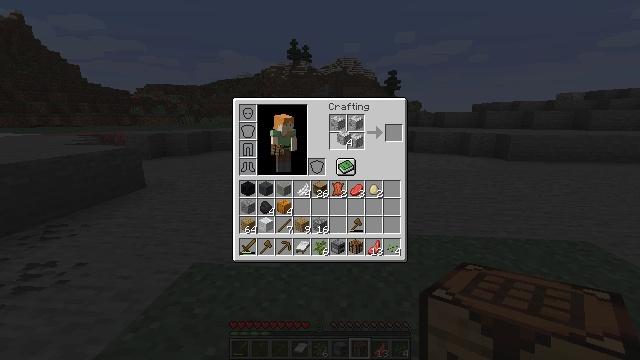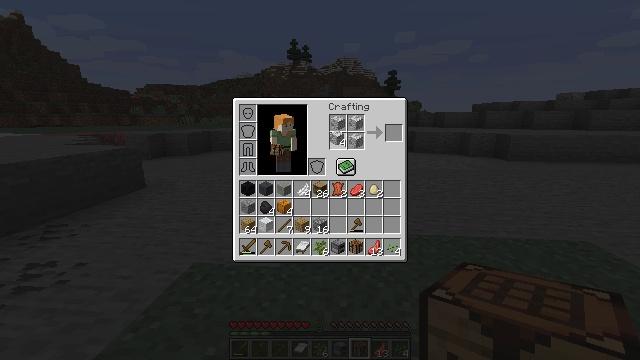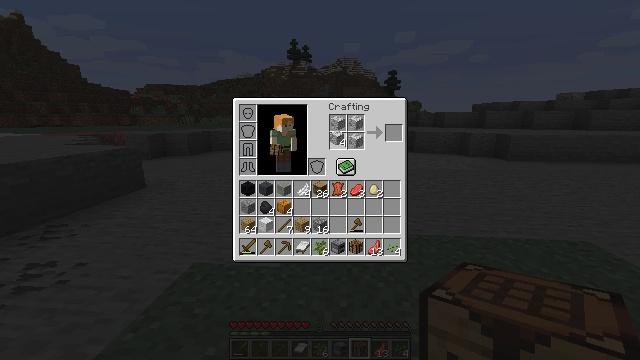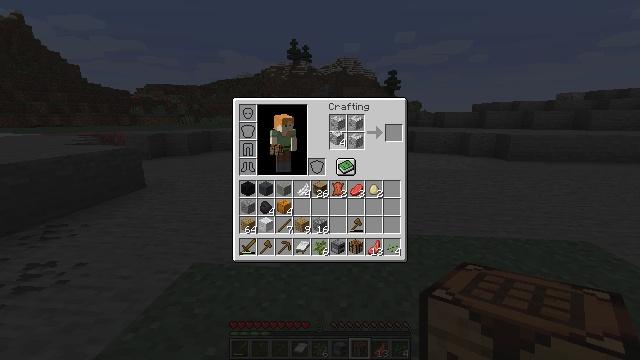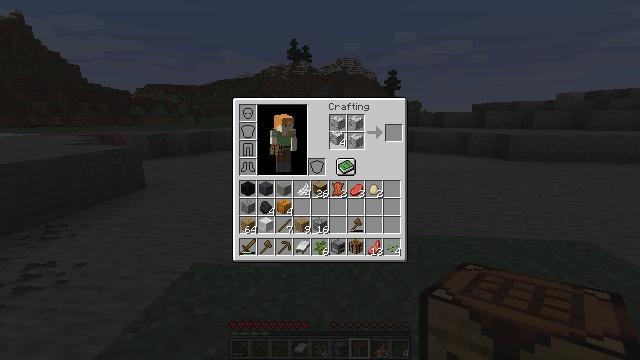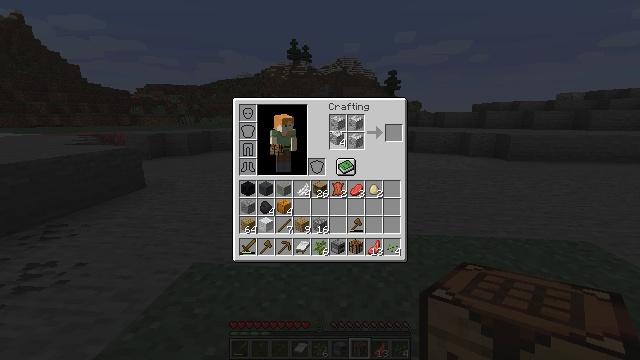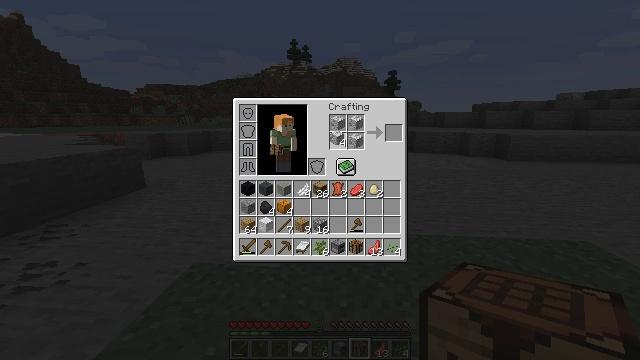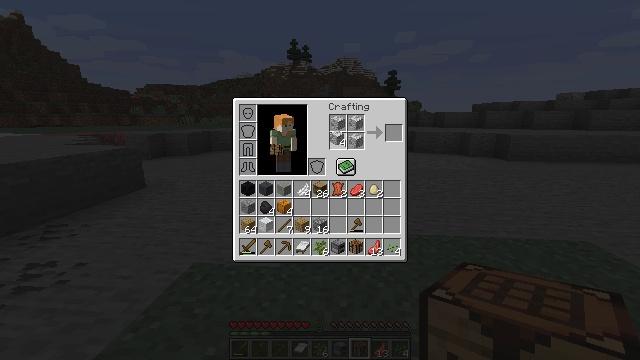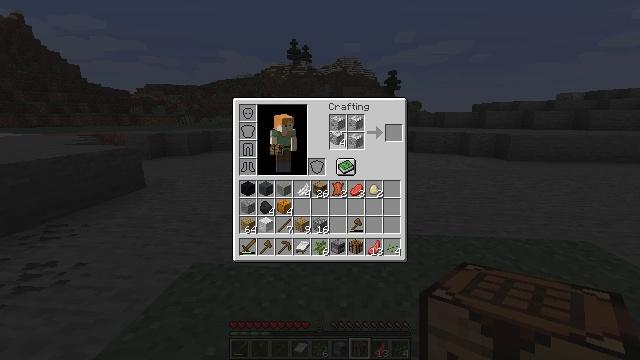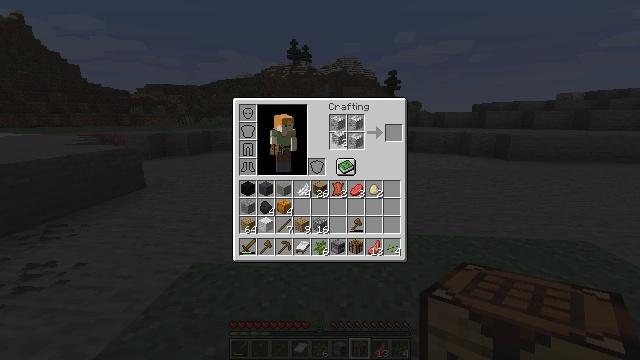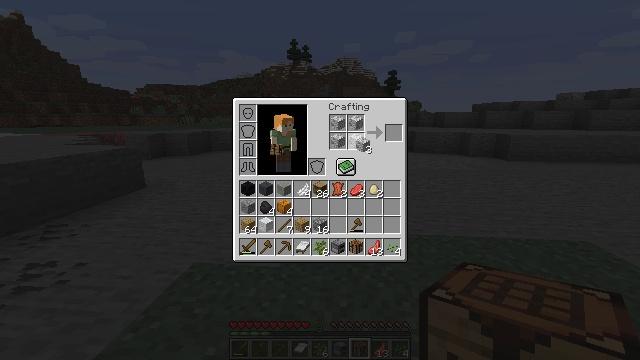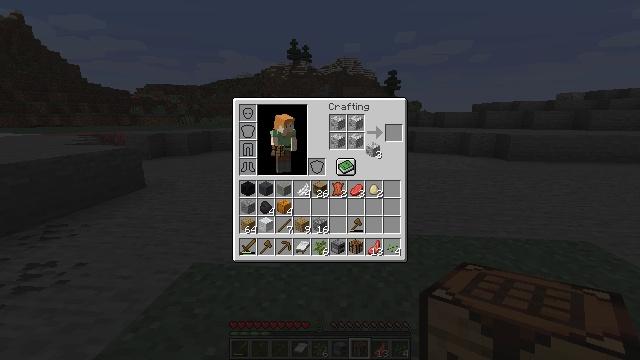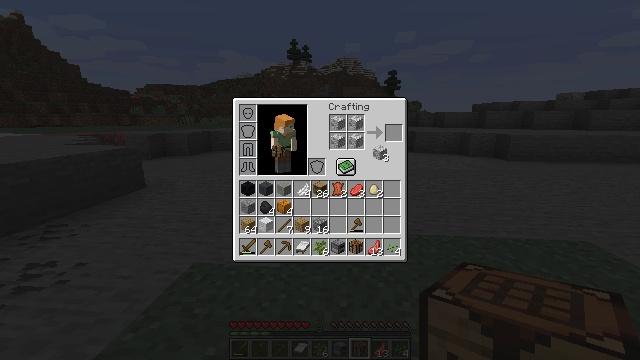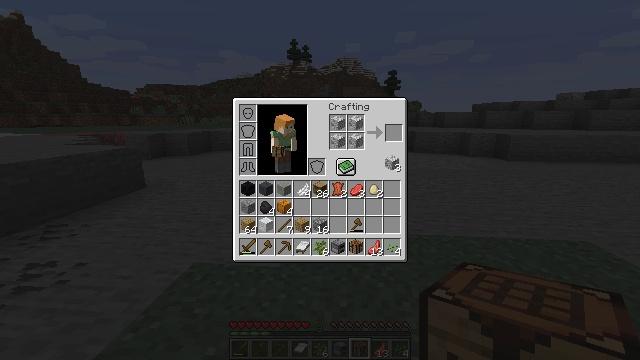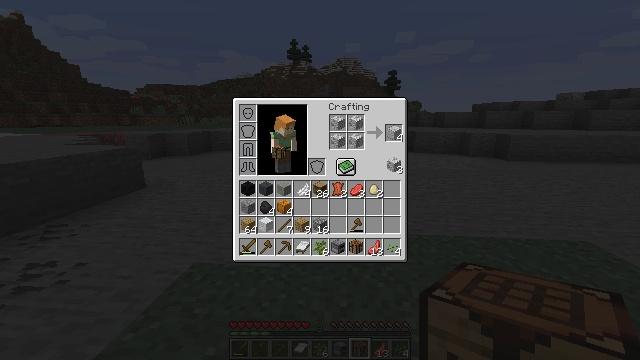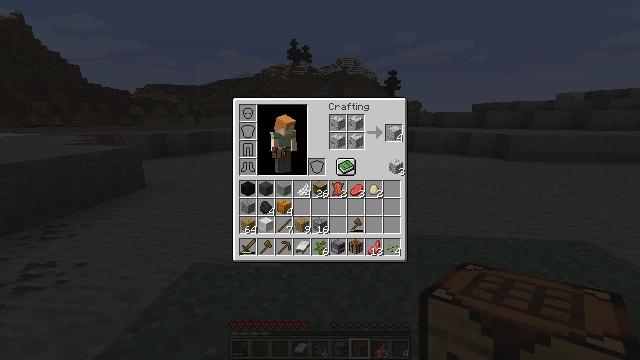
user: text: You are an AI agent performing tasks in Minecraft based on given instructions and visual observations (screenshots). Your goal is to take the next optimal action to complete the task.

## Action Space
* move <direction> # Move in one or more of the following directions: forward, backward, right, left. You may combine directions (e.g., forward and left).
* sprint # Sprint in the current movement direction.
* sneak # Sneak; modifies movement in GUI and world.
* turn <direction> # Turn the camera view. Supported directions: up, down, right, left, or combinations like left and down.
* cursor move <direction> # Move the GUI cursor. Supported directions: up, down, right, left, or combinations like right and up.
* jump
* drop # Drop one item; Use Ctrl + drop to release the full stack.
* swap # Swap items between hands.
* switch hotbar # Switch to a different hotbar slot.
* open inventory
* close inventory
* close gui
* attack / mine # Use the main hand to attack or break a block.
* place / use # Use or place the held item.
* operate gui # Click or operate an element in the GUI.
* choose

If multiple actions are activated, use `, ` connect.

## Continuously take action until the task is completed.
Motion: motion action
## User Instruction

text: Form polished diorite from diorite on the crafting table.
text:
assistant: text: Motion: cursor move left
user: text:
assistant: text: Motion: no_op
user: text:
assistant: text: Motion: no_op
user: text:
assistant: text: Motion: no_op
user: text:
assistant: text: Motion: choose
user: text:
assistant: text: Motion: choose
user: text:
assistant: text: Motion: choose
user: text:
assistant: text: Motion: choose
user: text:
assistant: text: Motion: no_op
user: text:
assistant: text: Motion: cursor move right and down
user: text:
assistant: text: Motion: cursor move right
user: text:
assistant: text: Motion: cursor move right
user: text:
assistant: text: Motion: cursor move right and down
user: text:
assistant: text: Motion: no_op
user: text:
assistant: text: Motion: no_op
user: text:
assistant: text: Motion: no_op
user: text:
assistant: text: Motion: no_op
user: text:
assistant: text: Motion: no_op
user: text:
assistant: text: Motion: no_op
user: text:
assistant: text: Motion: no_op
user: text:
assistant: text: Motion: no_op
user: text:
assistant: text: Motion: no_op
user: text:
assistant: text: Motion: no_op
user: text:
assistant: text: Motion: no_op
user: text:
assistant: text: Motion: no_op
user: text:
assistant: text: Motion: no_op
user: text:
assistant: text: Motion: no_op
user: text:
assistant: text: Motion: no_op
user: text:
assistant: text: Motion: no_op
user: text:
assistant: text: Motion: operate gui